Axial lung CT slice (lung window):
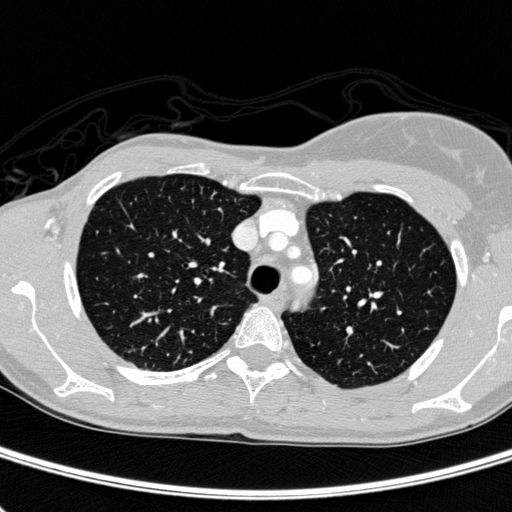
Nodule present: no